Question: Top: IE8
Bottom: IE7

How do you fix IE7 so it doesn't split my anchor into two pieces? I know and would solve this, but I'd rather have it be inline. This way, I can have text both to the left and right of any arbitrarily placed anchor button.
'''
#launchChrome {
font-weight: bold;
text-decoration: none;
text-shadow: 0 1px 0 rgba(255,255,255,1);
background: #eee;
background: -moz-linear-gradient(center top, #fff, #cfd5e3);
background: -webkit-gradient(linear, left top, left bottom, color-stop(0, #fff), color-stop(1, #cfd5e3));
border: 1px solid;
border-color: #ccc #ccc #999 #ccc;
-moz-border-radius: 0.4em;
-webkit-border-radius: 0.4em;
text-shadow: 0 1px 0 rgba(255,255,255,0.7);
color: #666;
font-size: 1.4em;
padding: 0.2em 0.6em;
margin: 0 0 0 1em;
-moz-box-shadow: 0 0.1em 0.1em rgba(0,0,0,0.1);
-webkit-box-shadow: 0 0.1em 0.1em rgba(0,0,0,0.1);
}
<a id="launchChrome" href="javascript:void(0)" onclick="launch()">
<img src="<?=base_url()?>images/spacer.gif" class="spriteChannel googleChromeSmall">
Launch Chrome
</a>
'''
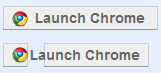
Answer: I used display:inline-block to fix it.